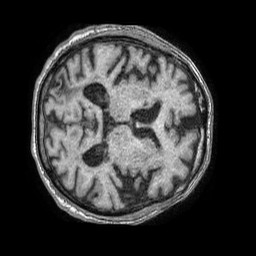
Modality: T1w
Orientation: axial
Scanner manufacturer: philips
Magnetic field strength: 1.5 T
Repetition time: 0.007655 s
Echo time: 0.003508 s